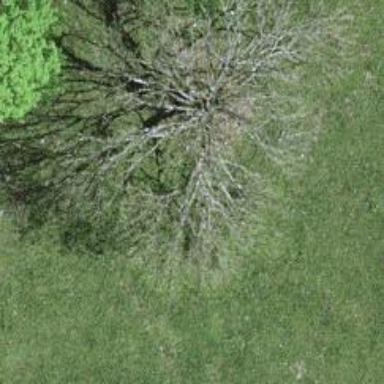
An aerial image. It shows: Beautiful tree in nature.